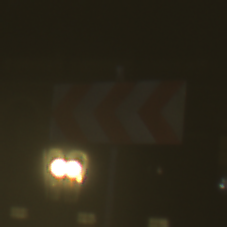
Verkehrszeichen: RichtungstafelnInKurvenGrossRechts
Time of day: Night
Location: Outdoor (Urban)
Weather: Overcast
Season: NotSpecified
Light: Artificial